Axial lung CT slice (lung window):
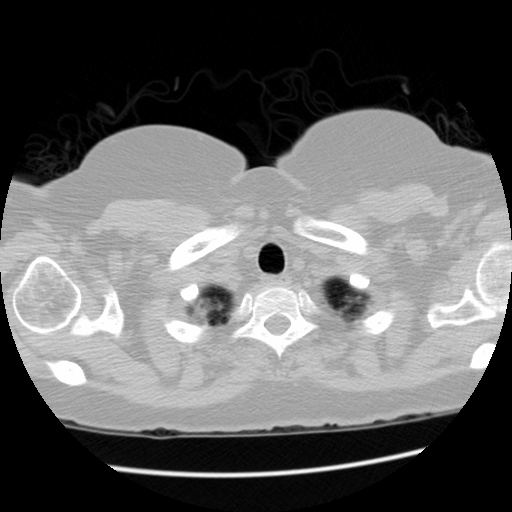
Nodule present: no